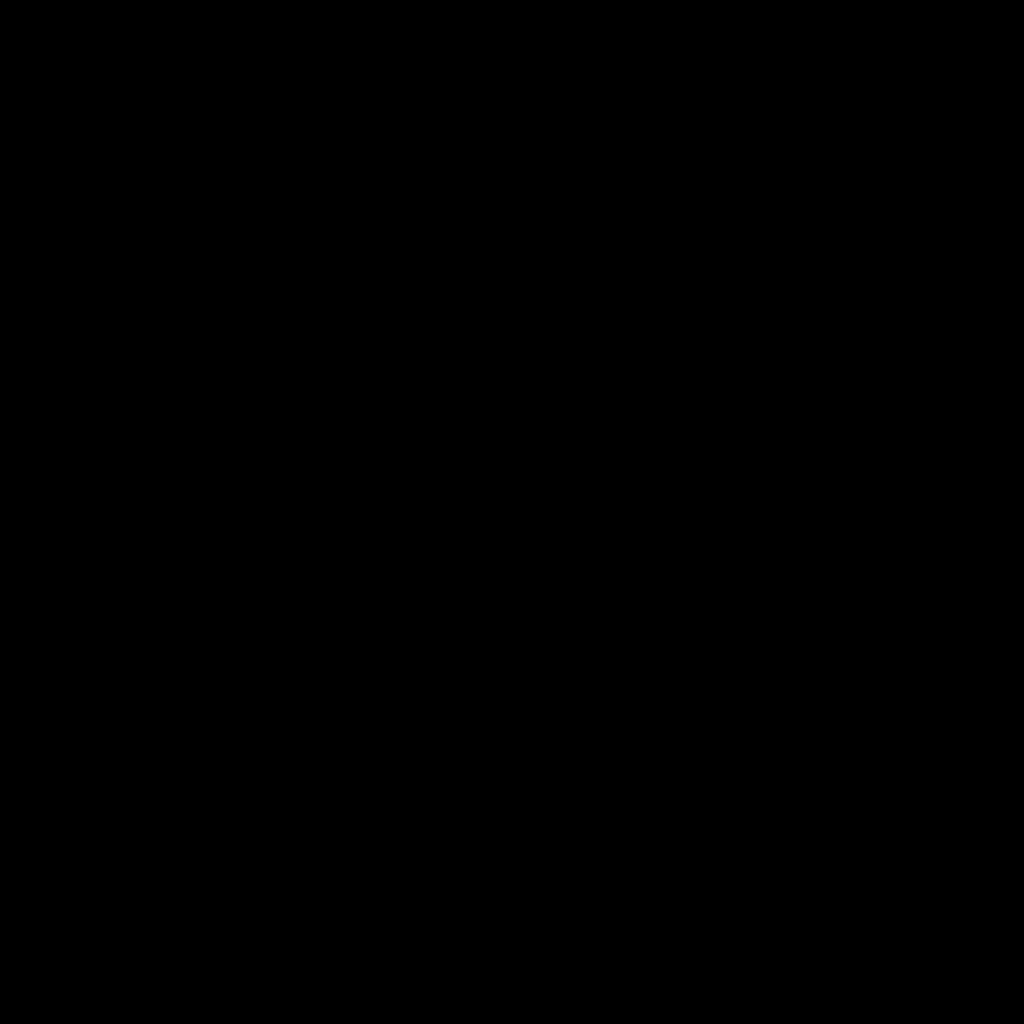
Texture map type: Metalness